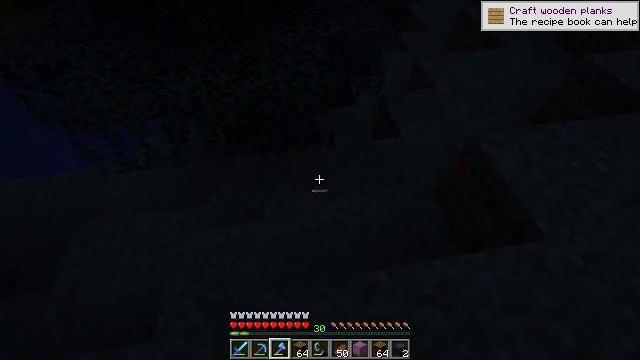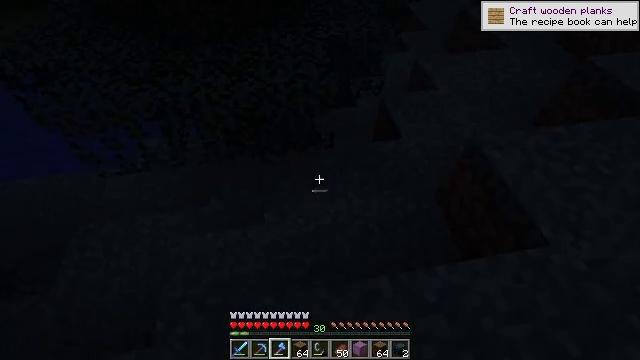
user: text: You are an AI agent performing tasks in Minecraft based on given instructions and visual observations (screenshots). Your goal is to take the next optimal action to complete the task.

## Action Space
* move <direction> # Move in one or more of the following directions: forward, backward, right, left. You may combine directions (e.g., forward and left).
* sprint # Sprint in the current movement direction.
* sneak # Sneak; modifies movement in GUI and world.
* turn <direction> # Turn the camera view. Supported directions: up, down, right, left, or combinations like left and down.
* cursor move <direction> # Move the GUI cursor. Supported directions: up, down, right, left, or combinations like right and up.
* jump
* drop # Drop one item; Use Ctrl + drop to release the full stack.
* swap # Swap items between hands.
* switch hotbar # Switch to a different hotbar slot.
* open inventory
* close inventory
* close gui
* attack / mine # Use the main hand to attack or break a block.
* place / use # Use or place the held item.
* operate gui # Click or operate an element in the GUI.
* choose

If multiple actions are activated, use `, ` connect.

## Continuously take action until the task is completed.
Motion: motion action
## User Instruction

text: Extinguish the fire.
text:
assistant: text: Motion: move forward
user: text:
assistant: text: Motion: no_op